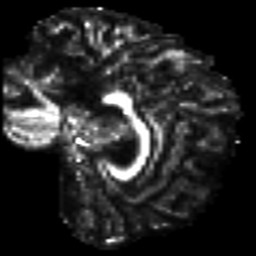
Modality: FA
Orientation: sagittal
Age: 25
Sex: male
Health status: healthy
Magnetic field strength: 3 T
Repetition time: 8.4 s
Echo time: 0.0926 s